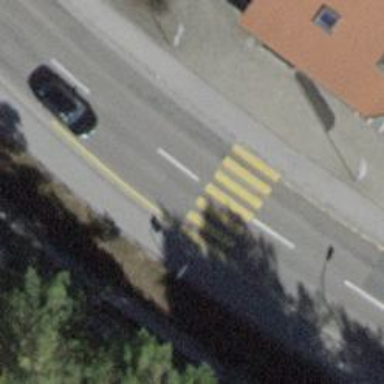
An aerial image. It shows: Zebra crossing on the road.